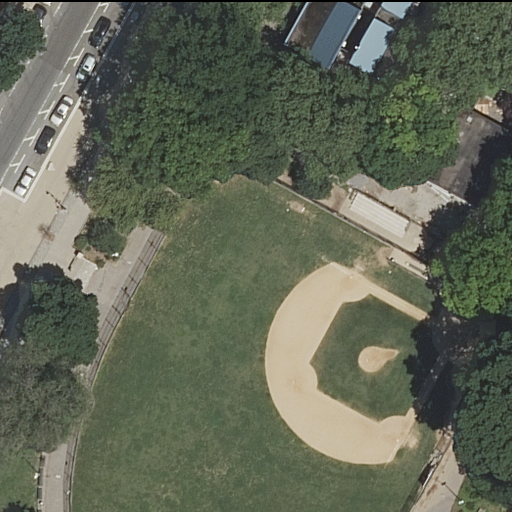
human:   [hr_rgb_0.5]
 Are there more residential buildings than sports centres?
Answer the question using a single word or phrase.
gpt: yes

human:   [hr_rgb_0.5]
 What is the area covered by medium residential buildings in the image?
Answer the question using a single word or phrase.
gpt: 242m2

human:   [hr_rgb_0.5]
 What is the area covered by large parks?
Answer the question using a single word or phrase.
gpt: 10636m2

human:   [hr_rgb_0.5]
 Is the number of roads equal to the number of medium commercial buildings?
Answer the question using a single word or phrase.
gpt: no

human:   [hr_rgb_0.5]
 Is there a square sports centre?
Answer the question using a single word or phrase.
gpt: no

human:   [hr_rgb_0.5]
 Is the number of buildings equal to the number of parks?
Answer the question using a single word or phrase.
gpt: no

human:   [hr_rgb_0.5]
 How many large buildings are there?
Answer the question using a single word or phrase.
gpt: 0

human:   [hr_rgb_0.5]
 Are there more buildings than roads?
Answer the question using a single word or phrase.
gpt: no

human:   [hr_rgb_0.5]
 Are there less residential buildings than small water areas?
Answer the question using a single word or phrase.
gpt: no

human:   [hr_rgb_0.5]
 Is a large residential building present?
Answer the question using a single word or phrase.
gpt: no

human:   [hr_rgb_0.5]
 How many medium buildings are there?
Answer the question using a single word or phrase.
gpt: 2

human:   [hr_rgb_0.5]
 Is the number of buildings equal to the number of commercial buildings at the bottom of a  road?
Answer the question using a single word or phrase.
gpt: no

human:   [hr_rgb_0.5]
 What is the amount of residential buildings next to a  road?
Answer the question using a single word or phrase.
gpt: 2

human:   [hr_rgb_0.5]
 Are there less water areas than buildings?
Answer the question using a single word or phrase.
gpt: yes

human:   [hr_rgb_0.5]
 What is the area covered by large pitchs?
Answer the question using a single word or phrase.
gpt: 4374m2

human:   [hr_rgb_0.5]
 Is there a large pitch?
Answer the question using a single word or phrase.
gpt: yes

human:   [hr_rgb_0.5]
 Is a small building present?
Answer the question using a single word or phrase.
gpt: yes

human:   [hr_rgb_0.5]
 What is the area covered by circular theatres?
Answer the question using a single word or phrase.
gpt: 0m2

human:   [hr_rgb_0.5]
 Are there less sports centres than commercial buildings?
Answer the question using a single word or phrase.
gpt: no

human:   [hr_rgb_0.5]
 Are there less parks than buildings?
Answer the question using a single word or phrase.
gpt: yes

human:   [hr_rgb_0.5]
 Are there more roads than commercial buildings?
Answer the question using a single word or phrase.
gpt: yes

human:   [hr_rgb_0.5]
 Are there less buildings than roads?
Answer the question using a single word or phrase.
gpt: yes

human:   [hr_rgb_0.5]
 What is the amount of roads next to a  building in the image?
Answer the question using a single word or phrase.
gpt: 4

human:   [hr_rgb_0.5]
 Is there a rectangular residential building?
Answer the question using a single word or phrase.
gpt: yes

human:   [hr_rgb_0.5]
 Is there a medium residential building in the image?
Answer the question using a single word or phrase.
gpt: yes

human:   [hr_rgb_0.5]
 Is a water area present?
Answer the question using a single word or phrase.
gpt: no

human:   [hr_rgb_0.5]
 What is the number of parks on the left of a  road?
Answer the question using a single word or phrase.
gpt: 0

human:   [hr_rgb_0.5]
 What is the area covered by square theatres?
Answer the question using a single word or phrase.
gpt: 0m2

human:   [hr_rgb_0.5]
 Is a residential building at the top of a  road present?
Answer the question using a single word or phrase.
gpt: yes

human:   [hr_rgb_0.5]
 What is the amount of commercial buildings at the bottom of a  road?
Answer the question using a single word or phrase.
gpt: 0

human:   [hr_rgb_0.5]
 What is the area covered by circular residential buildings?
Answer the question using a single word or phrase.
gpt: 0m2

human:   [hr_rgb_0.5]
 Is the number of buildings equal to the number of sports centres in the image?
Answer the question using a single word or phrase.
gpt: no

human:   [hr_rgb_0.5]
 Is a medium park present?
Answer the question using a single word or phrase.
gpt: no

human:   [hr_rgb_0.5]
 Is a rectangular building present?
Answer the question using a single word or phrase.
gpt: yes

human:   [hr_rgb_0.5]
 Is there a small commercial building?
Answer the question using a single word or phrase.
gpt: no

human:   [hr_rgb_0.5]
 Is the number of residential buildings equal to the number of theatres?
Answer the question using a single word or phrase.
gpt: no